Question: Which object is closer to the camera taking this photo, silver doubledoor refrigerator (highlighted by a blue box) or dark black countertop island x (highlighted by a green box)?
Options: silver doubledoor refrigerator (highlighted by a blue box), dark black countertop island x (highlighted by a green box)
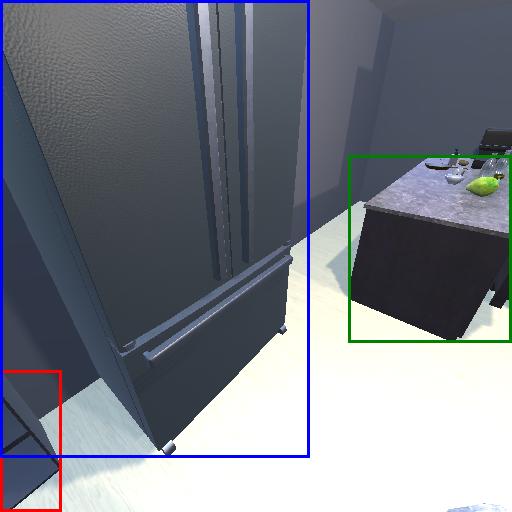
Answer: silver doubledoor refrigerator (highlighted by a blue box)